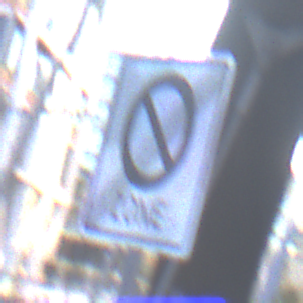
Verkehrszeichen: EndeEingeschraenktesHalteverbotZone
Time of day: SunriseSunset
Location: Outdoor (Urban)
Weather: Clear
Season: NotSpecified
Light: Natural